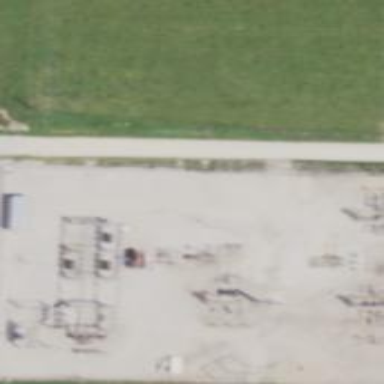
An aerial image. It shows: Distribution level power substation surrounded by fence.